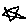
Label: star